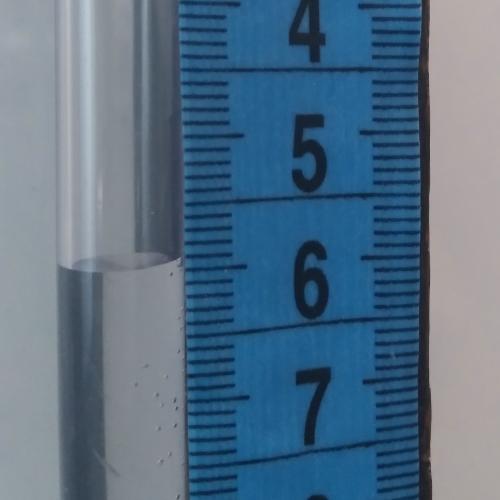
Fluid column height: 5.9 cm